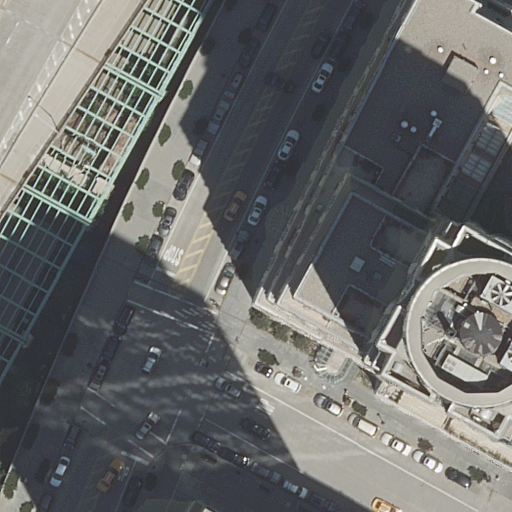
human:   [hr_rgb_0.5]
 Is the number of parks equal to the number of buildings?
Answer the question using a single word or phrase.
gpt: no

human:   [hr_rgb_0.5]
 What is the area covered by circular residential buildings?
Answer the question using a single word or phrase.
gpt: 0m2

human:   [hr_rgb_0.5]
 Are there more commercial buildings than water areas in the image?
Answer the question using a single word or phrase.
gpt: no

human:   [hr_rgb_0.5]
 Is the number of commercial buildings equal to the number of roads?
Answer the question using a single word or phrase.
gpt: no

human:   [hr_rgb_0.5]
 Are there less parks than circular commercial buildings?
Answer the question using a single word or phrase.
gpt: no

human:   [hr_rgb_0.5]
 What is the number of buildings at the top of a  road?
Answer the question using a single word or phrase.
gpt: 0

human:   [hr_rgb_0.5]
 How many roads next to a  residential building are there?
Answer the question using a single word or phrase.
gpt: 5

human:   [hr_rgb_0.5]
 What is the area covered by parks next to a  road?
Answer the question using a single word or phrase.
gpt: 2497m2

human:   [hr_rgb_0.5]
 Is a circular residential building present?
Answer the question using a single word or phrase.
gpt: no

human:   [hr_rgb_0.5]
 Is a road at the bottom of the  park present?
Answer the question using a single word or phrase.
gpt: yes

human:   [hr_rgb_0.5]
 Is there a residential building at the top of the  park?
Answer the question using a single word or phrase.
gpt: no

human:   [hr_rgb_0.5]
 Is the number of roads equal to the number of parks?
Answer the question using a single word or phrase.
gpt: no

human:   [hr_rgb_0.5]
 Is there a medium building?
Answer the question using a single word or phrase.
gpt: no

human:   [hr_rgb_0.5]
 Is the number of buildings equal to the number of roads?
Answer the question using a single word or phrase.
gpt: no

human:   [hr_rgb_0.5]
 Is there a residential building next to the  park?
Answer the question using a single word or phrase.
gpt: yes

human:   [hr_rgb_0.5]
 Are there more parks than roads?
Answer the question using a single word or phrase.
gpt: no

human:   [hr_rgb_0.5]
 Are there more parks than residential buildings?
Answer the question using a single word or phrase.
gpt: no

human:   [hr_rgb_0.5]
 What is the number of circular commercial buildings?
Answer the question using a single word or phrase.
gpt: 0

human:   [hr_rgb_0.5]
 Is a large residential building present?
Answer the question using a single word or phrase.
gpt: yes

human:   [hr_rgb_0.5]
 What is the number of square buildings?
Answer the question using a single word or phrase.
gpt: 0

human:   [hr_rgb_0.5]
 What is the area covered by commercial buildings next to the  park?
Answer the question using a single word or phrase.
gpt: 0m2

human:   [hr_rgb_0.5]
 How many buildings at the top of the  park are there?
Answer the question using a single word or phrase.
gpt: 0

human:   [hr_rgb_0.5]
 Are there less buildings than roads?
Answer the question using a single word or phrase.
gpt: yes

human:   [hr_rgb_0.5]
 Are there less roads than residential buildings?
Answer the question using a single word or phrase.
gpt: no

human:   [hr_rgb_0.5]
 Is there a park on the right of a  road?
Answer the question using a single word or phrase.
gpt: no

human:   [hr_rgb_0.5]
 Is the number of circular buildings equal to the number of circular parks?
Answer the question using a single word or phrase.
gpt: yes

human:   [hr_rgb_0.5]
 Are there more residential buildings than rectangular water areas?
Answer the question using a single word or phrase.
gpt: yes

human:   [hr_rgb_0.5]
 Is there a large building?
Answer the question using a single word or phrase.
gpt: yes

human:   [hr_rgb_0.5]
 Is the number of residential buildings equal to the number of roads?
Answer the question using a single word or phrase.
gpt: no

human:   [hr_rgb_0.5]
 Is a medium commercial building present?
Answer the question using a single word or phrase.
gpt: no

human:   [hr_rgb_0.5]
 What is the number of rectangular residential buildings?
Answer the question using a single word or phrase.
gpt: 1

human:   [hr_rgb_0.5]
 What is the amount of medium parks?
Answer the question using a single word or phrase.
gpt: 0

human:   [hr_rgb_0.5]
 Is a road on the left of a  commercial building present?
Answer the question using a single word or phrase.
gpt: no

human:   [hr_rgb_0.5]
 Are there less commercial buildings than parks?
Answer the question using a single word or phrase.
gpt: yes

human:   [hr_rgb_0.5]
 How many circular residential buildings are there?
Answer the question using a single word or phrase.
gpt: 0

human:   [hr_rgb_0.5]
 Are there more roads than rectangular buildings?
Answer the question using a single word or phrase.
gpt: yes